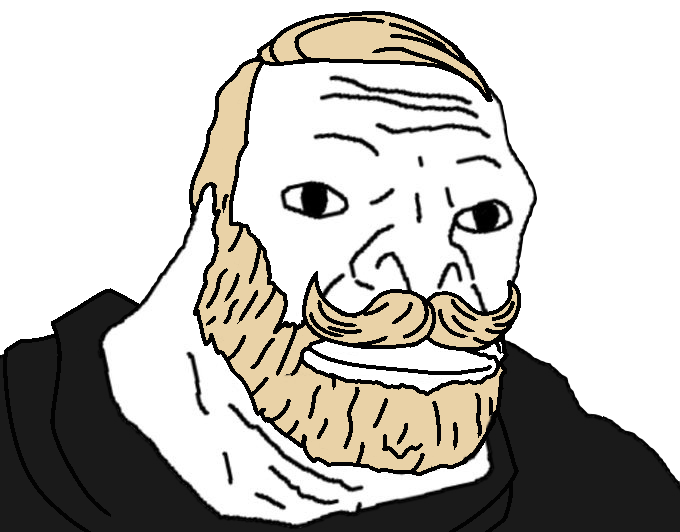
Label: 5_Craig